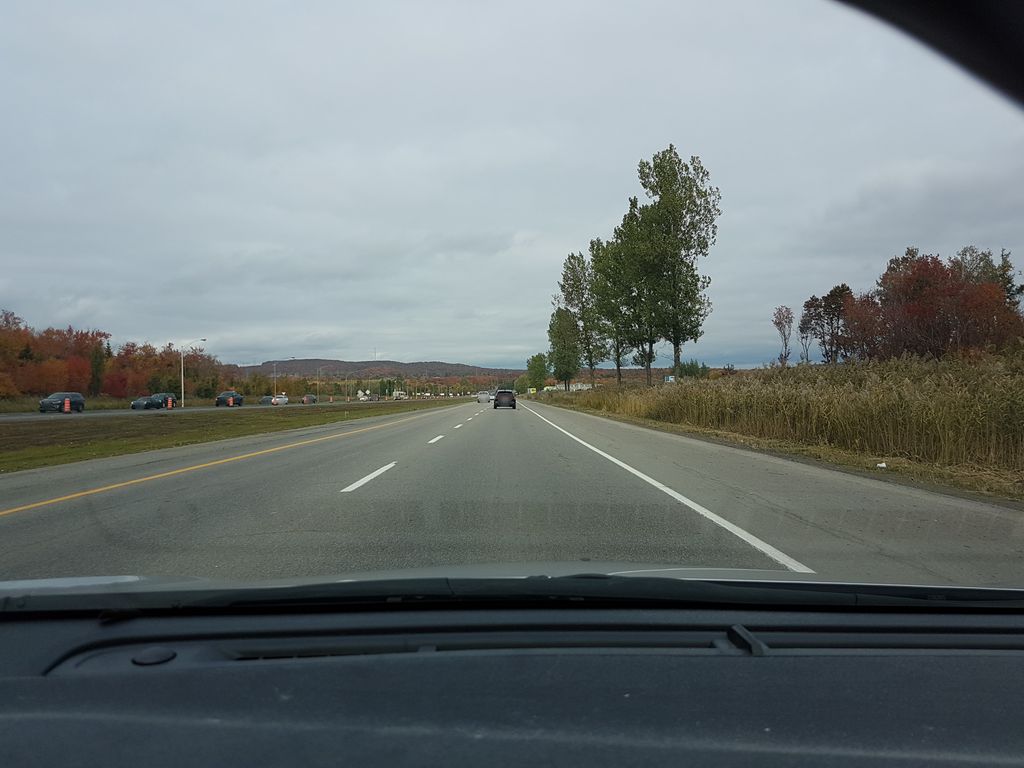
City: quebec_city